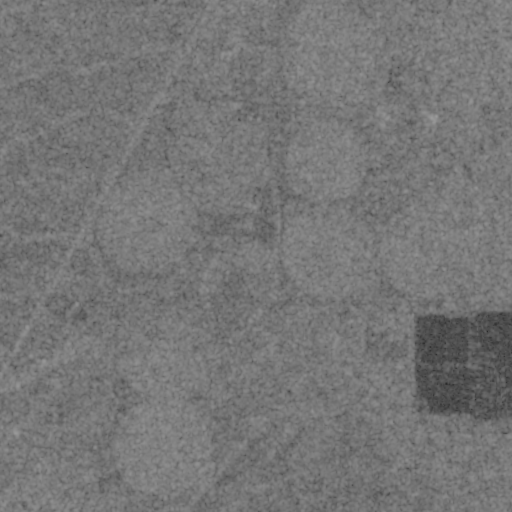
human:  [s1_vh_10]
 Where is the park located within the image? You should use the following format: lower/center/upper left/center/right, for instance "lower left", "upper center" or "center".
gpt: The park is located in the upper right of the image.
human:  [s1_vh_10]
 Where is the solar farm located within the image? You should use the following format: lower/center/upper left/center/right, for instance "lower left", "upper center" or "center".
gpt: The solar farm is located in the lower right of the image.
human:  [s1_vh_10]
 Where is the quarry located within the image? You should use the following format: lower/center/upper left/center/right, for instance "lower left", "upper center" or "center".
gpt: There is no quarry in the image.

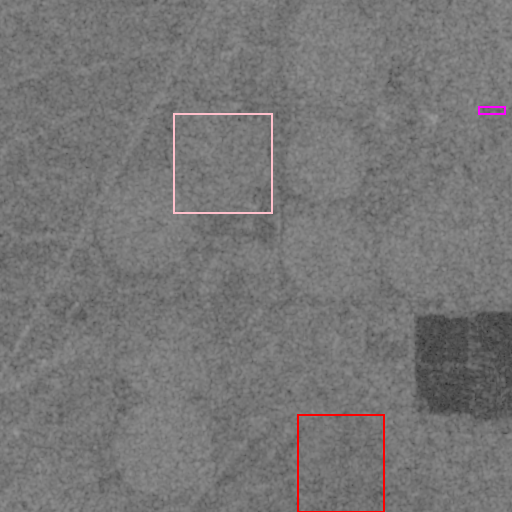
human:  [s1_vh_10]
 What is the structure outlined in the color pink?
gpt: The structure outlined in pink is a crop field.
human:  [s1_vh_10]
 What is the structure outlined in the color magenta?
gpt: The structure outlined in magenta is a park.
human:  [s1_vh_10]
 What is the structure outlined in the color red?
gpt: The structure outlined in red is a solar farm.
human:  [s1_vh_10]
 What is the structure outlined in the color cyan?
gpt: There is no cyan outline.